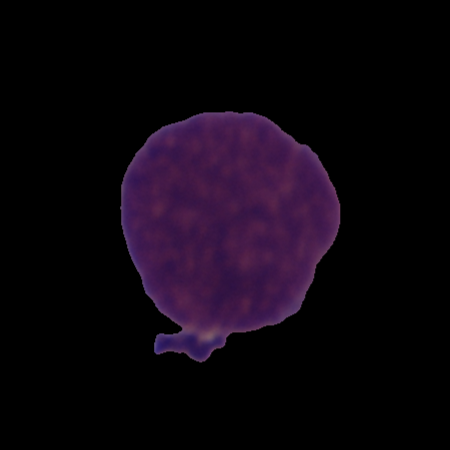
Label: cancer